Field crop: tomato
Growth stage: 2
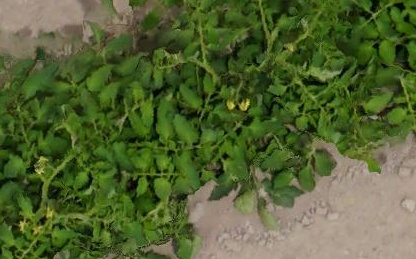
Species: tomato